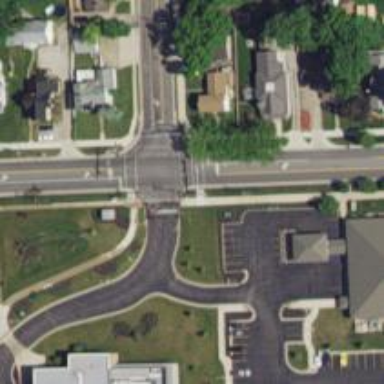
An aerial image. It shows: Marked road crossing.